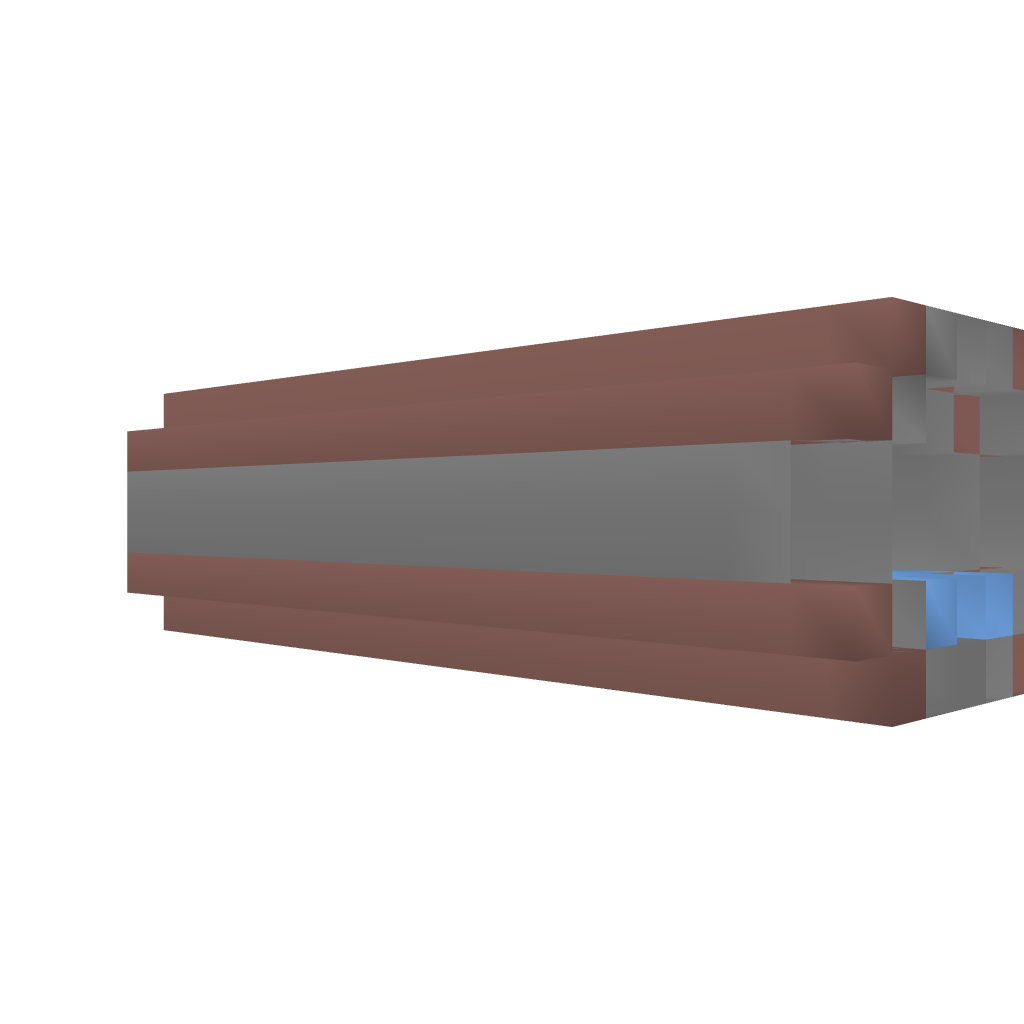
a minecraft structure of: Sewer Template Stright bad low quality